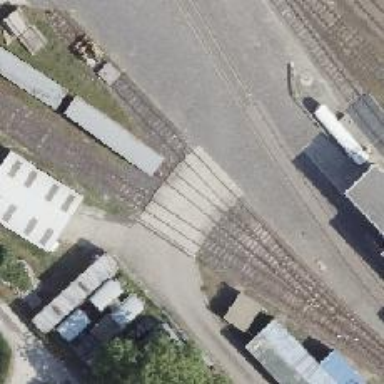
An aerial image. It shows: Railway yard.